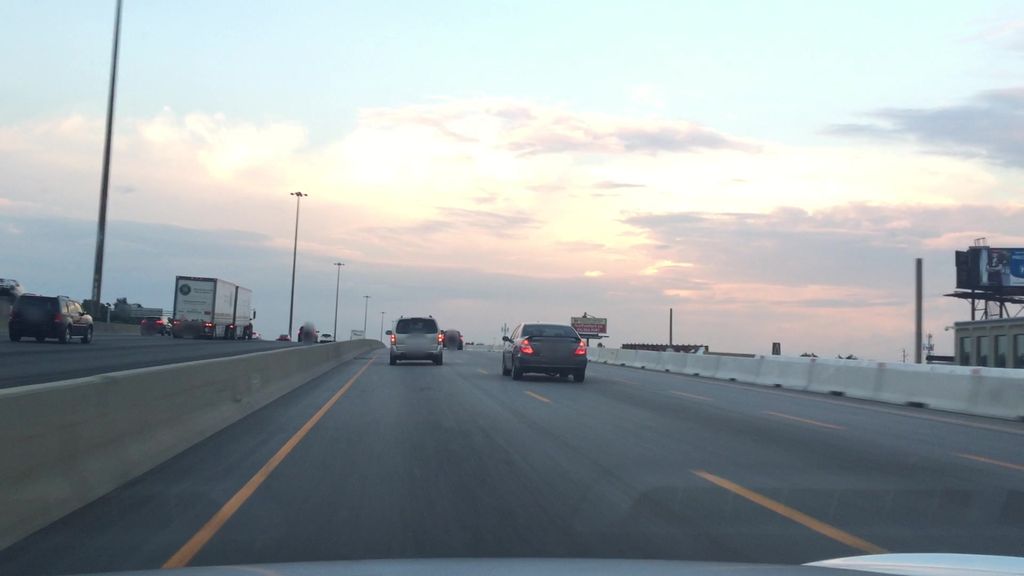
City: toronto